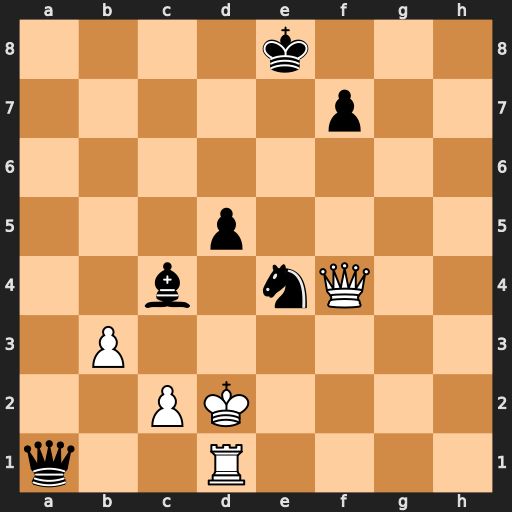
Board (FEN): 4k3/5p2/8/3p4/2b1nQ2/1P6/2PK4/q2R4
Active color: w
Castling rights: -
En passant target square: -
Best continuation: Qxe4+ dxe4 Rxa1